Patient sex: M
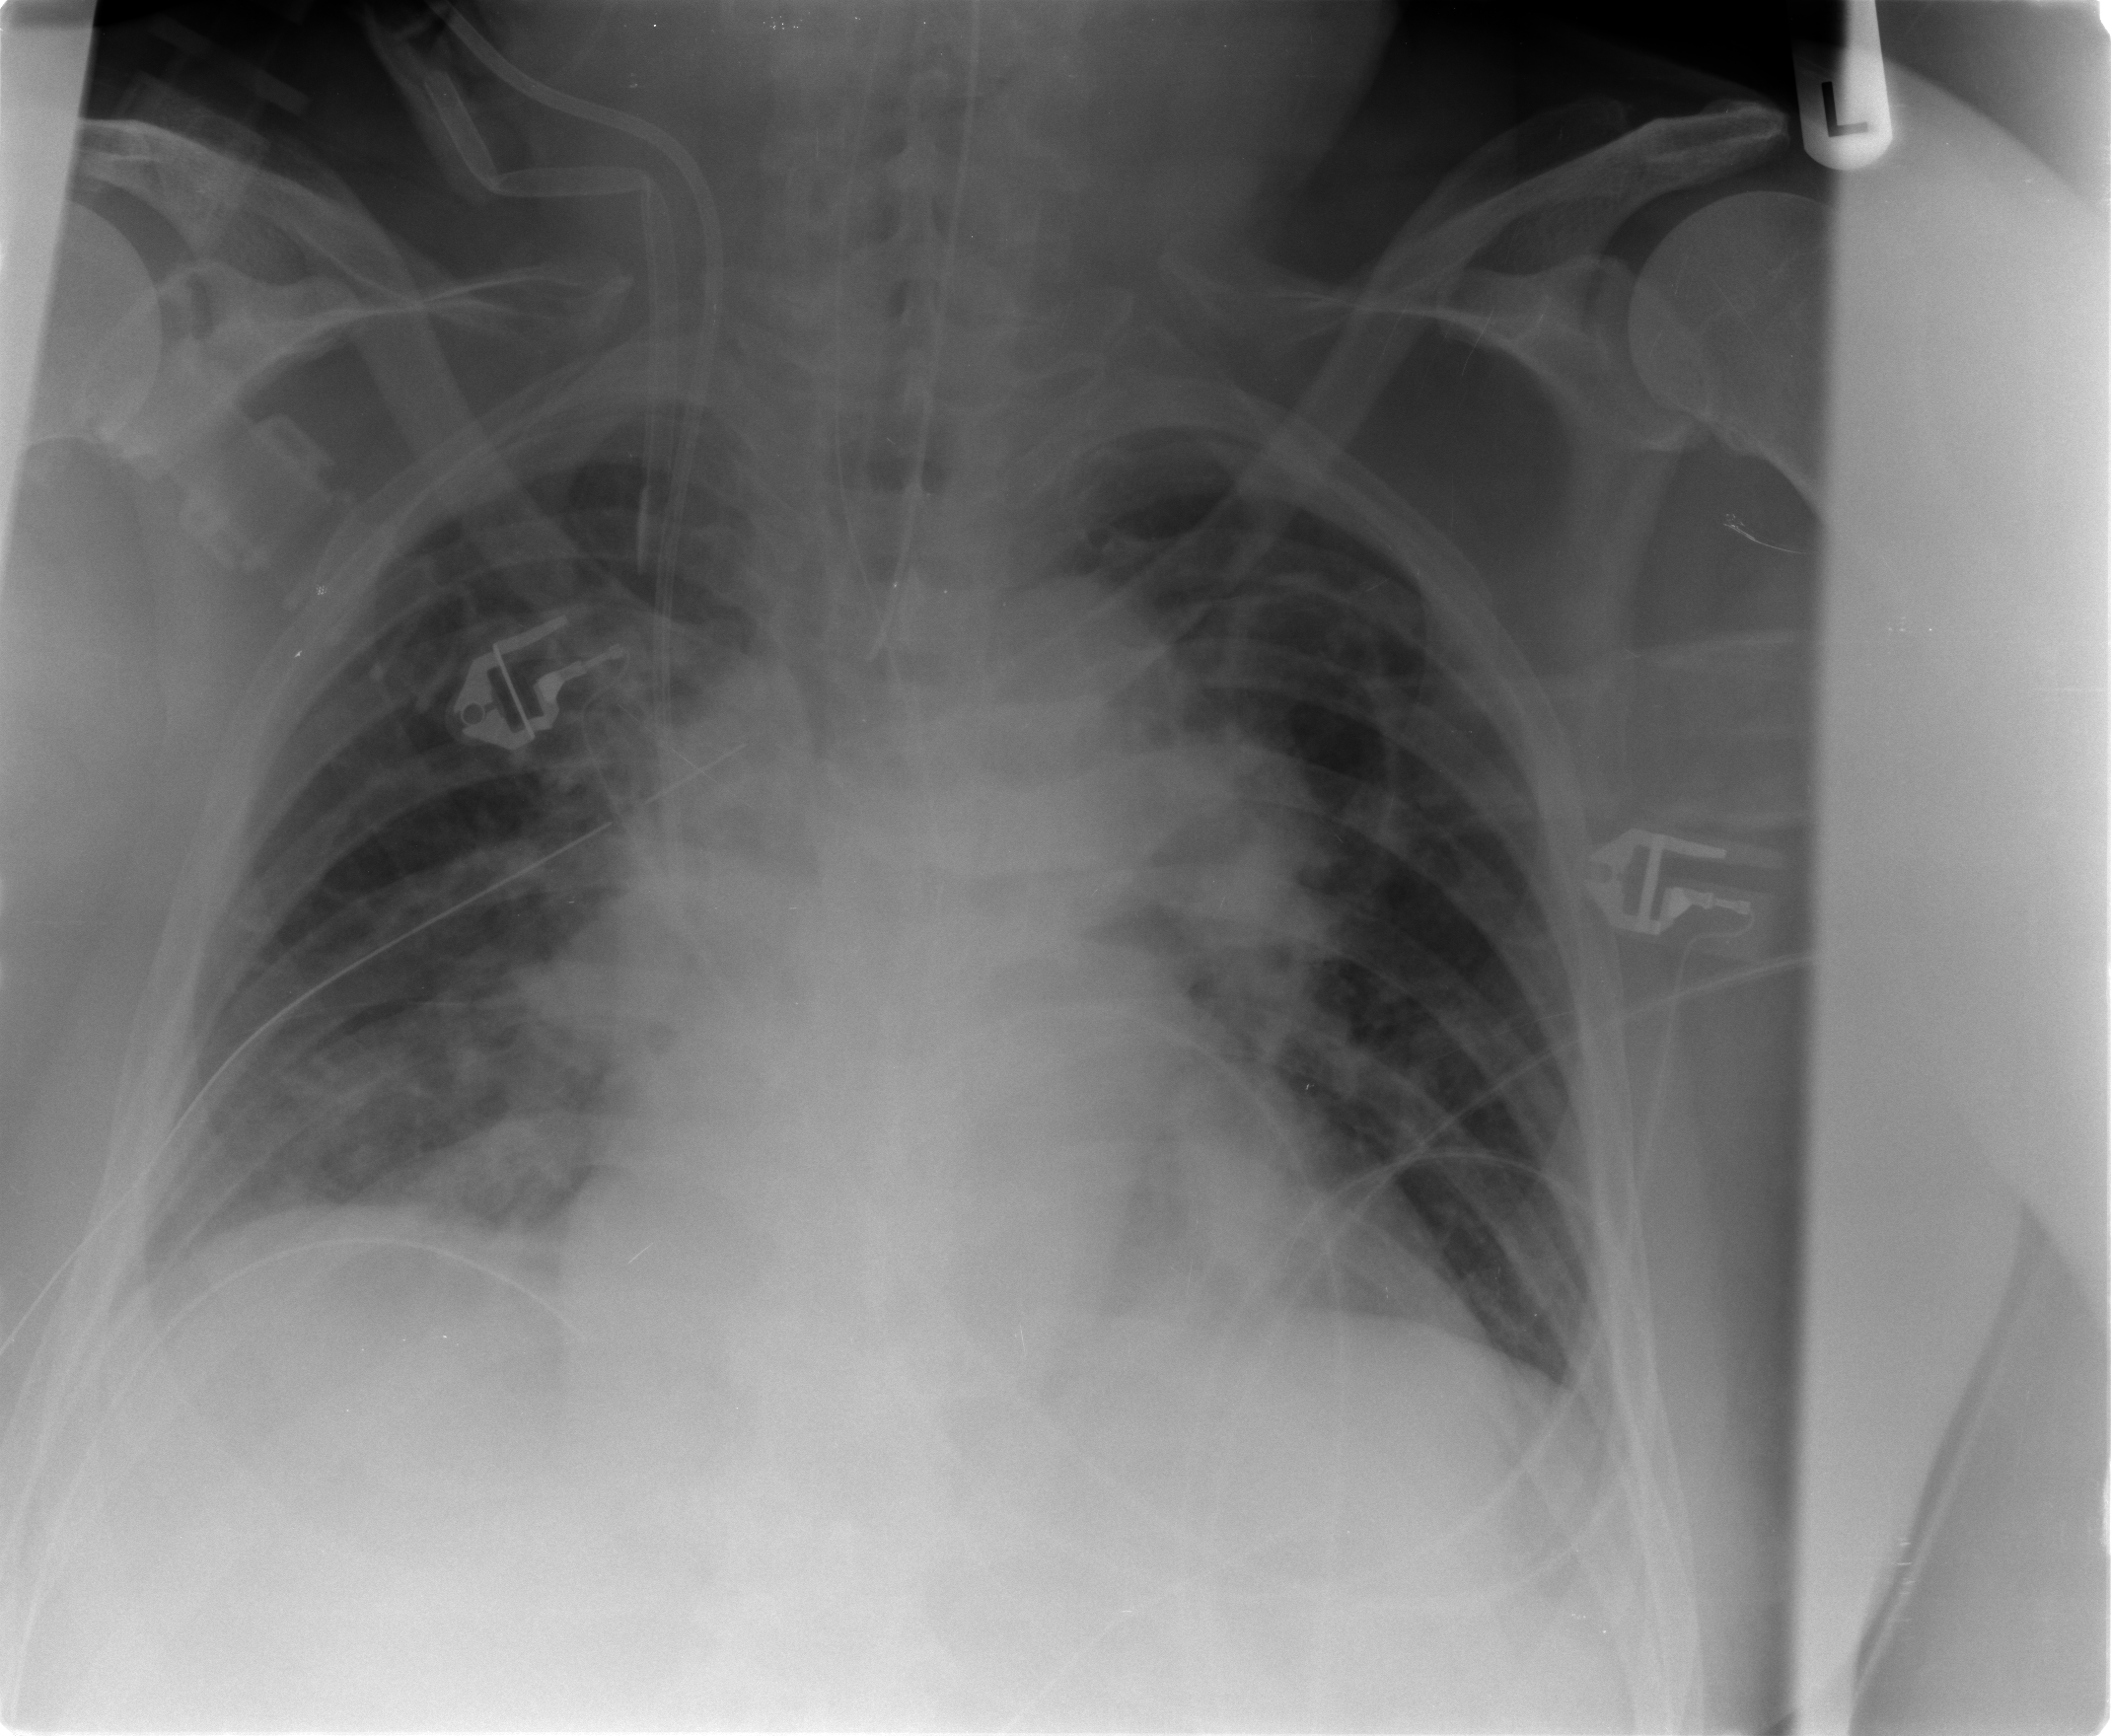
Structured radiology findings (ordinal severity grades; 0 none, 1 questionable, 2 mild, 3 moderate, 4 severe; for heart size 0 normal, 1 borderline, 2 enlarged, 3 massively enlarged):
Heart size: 2
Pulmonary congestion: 3
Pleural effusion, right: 0
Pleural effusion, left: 0
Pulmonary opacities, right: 2
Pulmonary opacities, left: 0
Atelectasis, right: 2
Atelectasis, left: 1